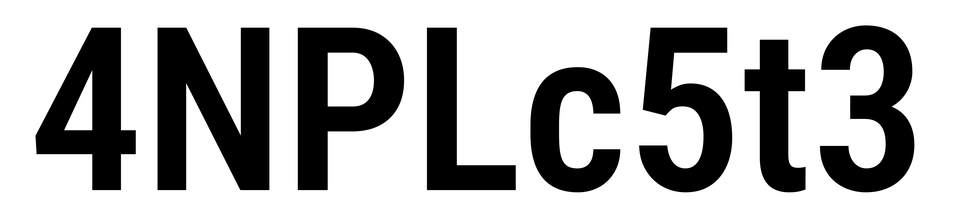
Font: Roboto_Condensed_SemiBold